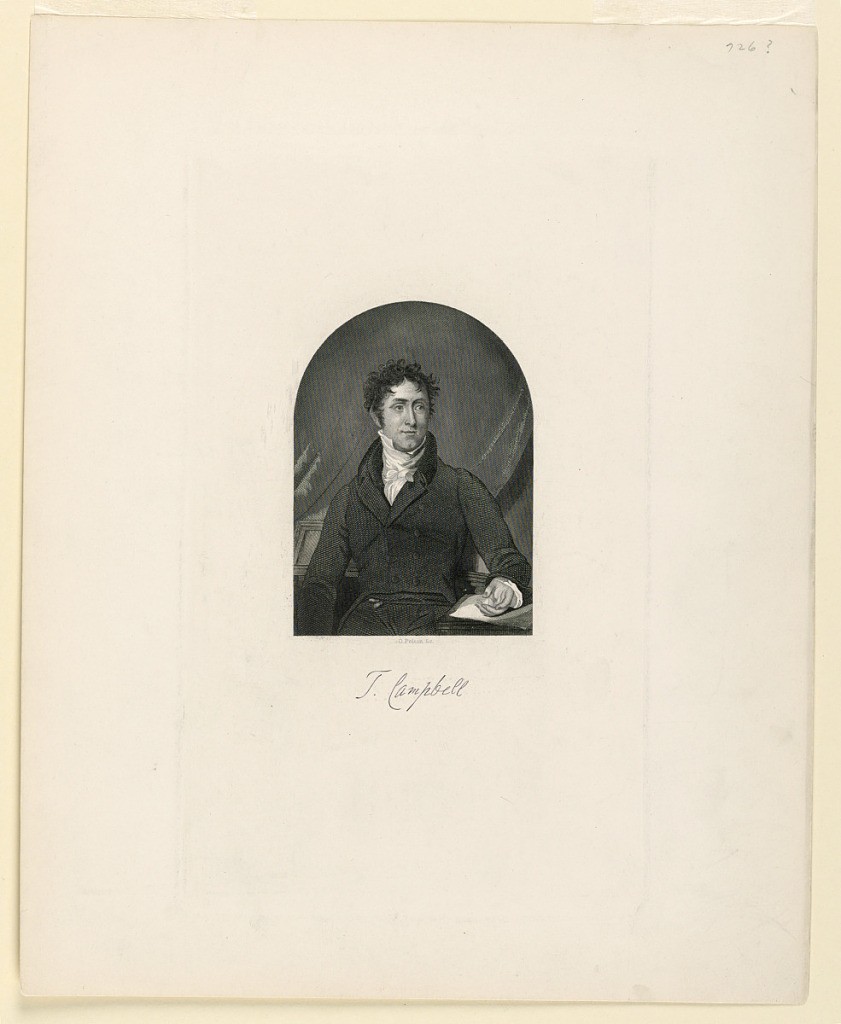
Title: Portrait of Thomas Campbell
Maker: Oliver Pelton, 1799 - 1882
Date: ca. 1830-1840
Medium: Engraving on paper
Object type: Print
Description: Within an arched top frame is the half length portrait of the Scottish poet, Thomas Campbell (1777-1844), shown seated at his desk. His left hand rests on a pile of papers.